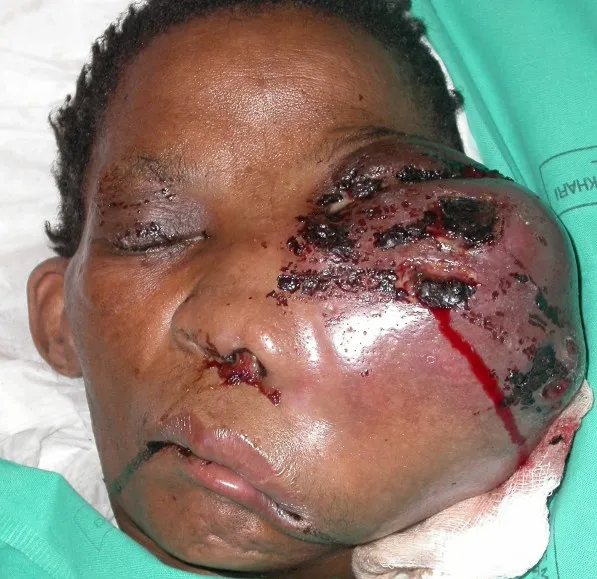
Extramedullary myeloma of the head and face. Note the marked distortion of the nose, lips and left eye. The tumour affects the left maxillary and zygomatic area. There was a midline shift of the nose and the chin.
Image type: medical_photograph (other_medical_photograph)